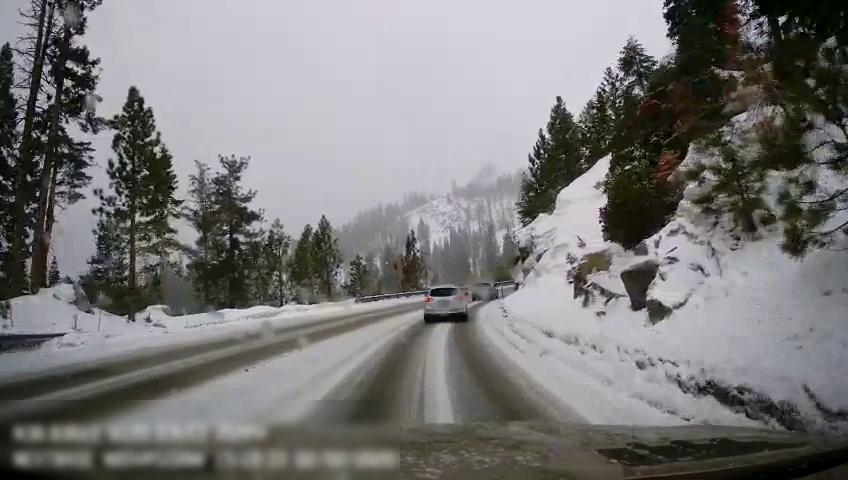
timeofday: Day
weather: Snowy
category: Drivable Space
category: Vehicles | Car
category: Vehicles | Car